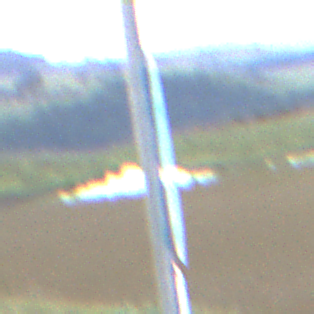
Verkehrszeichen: Gehweg
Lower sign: RichtungsangabeDurchPfeile8
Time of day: SunriseSunset
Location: Outdoor (Nature)
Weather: PartlyCloudy
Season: NotSpecified
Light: Natural